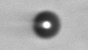
Label: bead